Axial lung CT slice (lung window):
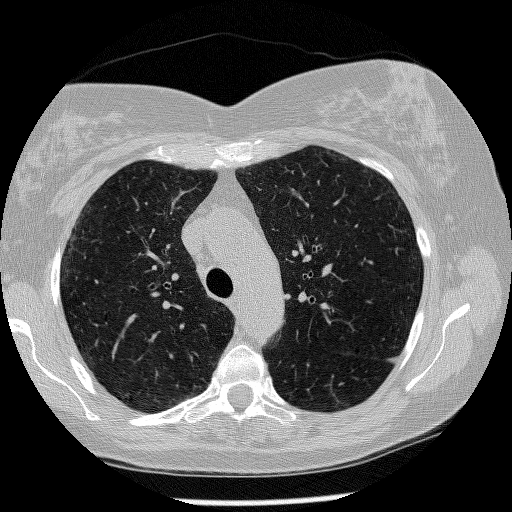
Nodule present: no